Question: Here is the image:
It seem to be working fine in Eclipse, i.e. button is resized as expected and black bars are not shown. However in the emulator it shows up with black bars and stretched.
Image is saved as '<name>.9.png'. I am using API 10 for both IDE and emulator.
Any clues to what might be the problem?
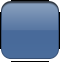
Answer: The 1 px boarder needs to be either black or transparent. It looks like the left hand boarder is black and not transparent.